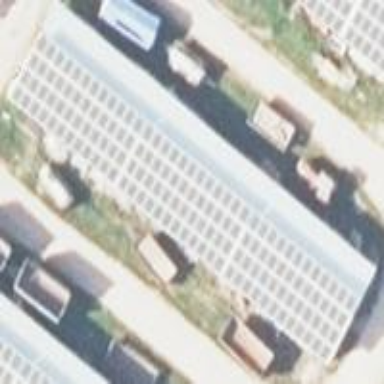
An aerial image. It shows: Stable with small solar photovoltaic panel for electricity generation.